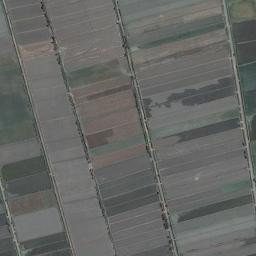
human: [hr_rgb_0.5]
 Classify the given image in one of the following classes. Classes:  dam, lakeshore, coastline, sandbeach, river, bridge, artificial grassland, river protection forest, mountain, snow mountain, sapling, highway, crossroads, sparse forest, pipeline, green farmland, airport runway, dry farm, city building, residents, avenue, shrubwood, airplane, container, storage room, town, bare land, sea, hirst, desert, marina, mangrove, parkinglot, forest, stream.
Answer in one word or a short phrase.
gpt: green farmland